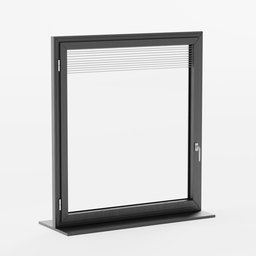
Label: architecture